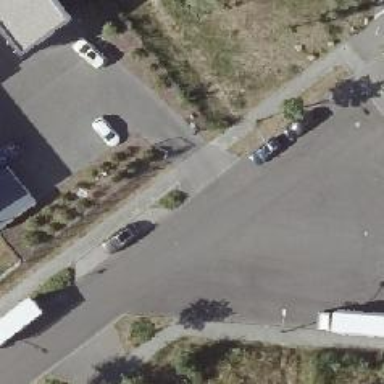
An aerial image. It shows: Footway.